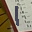
Label: 1